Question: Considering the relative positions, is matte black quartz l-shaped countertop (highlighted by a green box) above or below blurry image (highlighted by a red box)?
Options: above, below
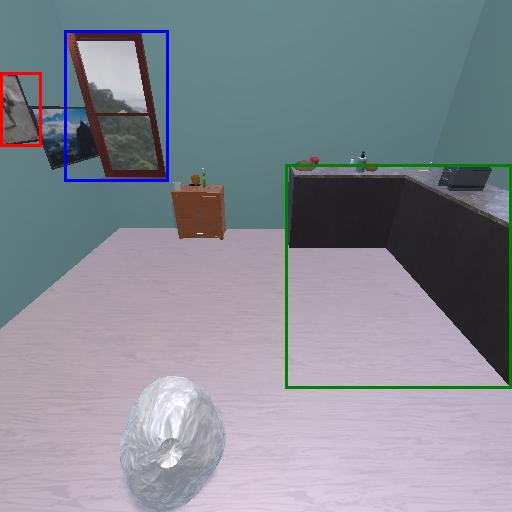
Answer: above